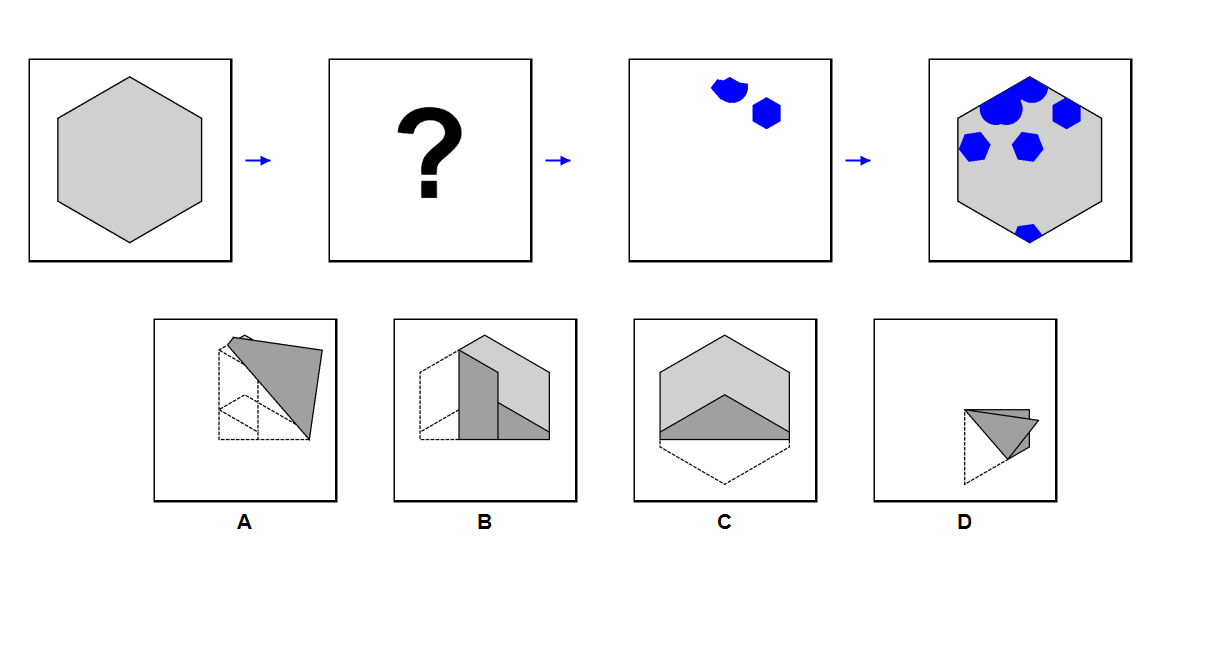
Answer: D